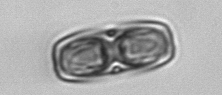
Label: Ephemera